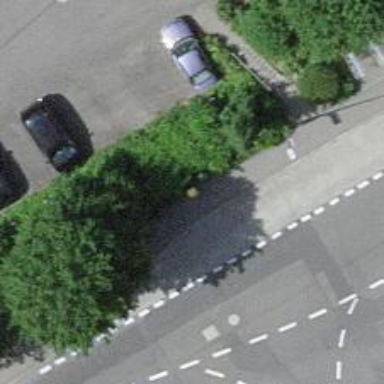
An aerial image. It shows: Post box.